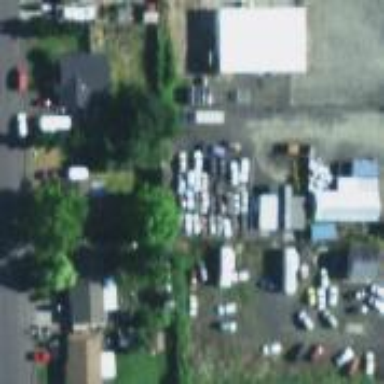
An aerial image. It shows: Scrap yard located in industrial area.